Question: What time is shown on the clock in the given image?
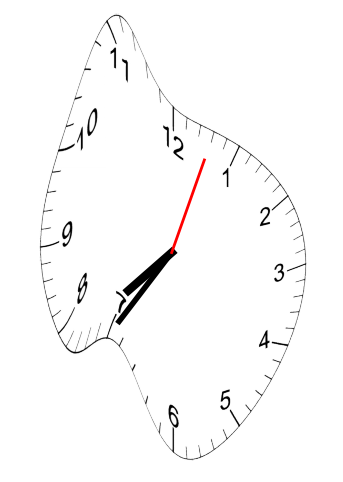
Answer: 07:35:03